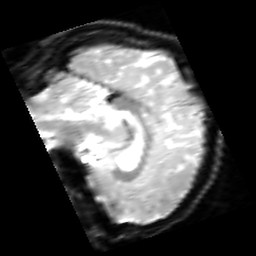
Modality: inplaneT2
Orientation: sagittal
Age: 18
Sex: female
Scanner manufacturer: siemens
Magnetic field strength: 2.894 T
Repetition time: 5 s
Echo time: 0.033 s